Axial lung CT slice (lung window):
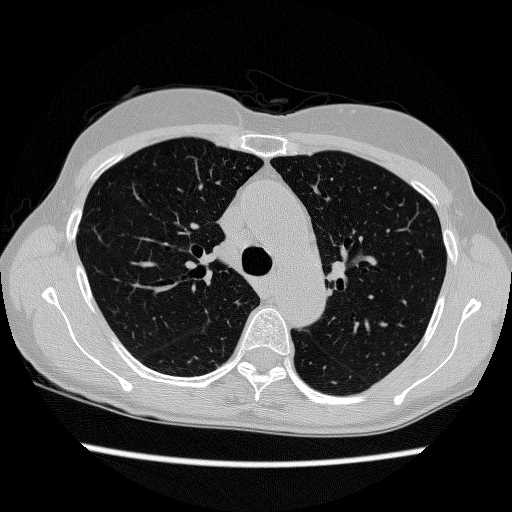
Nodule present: no